Question: I am currently learning Scala and I am reading (from cover to cover) Martin Ordesky's book. In chapter 10 I found this:

Great I both understand and like this. So I tried an example:
'''
class Father {
def x = 1 // Method
}
class Child extends Father {
override val x = 1; // Field
}
'''
However, if you try to override an attribute with a method:
'''
class Father {
val x = 1; // Field
}
class Child extends Father {
override def x = 1 // Method
}
'''
I get a compiler error:
'''
method x needs to be a stable, immutable value
override def x = 1
'''
It doesn't work neither if 'x' in 'Father' is 'var':
'''
method x cannot override a mutable variable
override def x = 1
'''
So we have two cases (and my two questions):
- 'x'-
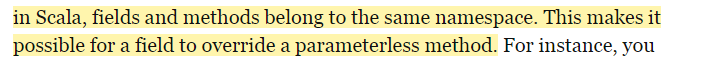
Answer: Allowing overriding of a 'val' by a 'def' would require going through lots of hoops in the generated constructor, and there would be redundant fields in subclasses. It's technically possible to implement this but there are no benefits.
Allowing overriding of a 'var' by a 'def' wouldn't make sense. What would assigning to it mean?